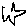
Label: star